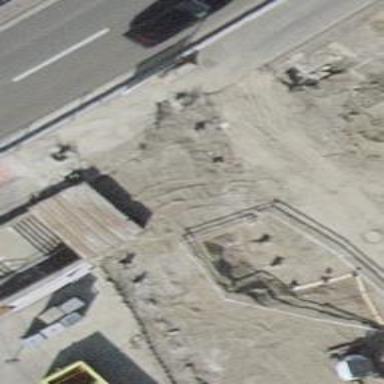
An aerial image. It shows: Subway entrance.